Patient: sex M, age 25
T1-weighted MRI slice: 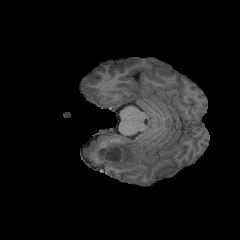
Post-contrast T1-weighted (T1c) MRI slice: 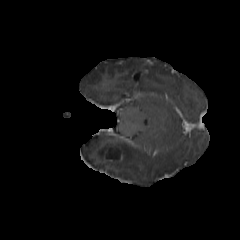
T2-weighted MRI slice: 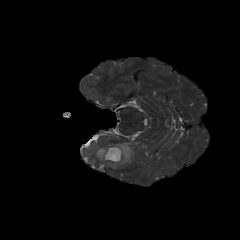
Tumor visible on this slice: yes
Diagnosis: Astrocytoma, IDH-mutant
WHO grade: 2